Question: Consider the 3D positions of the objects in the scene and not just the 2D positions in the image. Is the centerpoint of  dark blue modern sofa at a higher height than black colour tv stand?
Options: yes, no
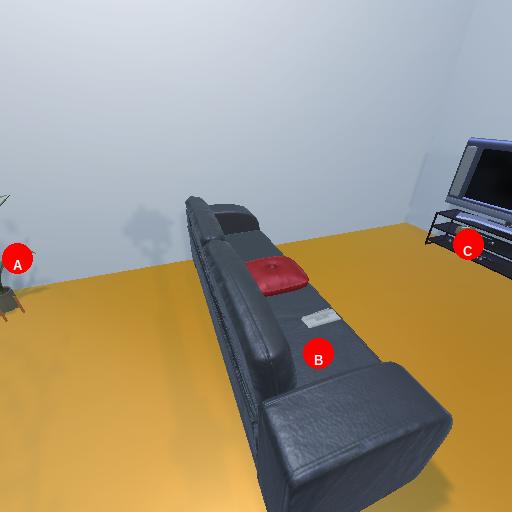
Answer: yes